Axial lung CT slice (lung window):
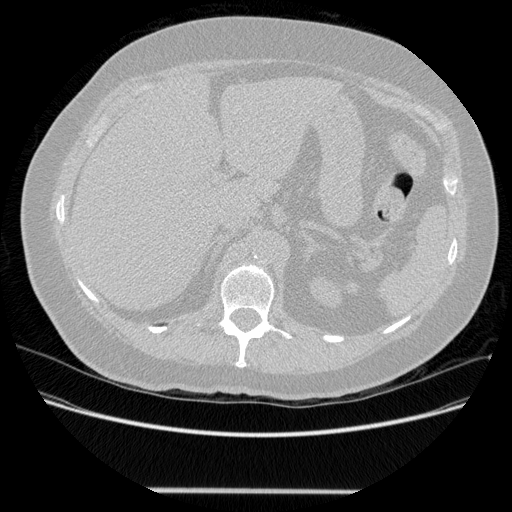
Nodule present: no